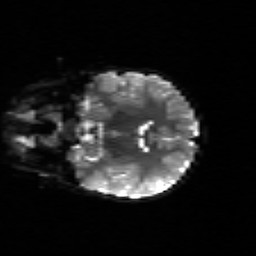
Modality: sbref
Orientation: coronal
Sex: female
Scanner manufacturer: siemens
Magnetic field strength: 3 T
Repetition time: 5 s
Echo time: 0.071 s